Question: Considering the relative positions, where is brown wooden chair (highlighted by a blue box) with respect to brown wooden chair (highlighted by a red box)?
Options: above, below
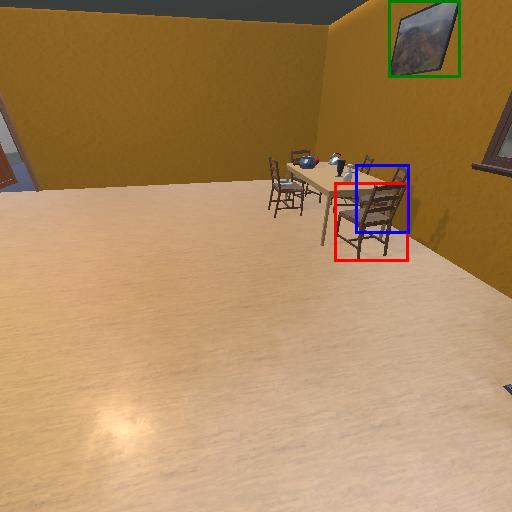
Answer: above